Interaction volume radius: 5 \u00c5
Interaction volume height: 10 \u00c5
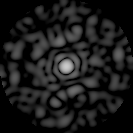
Disorder parameter: 0.7888